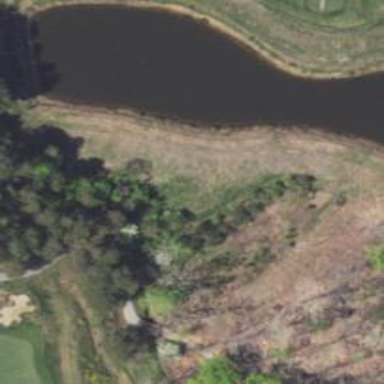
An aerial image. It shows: Water hazard on golf course.